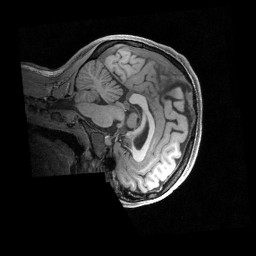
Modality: T1w
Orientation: sagittal
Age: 29
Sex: female
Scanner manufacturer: siemens
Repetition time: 2.4 s
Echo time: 0.00231 s